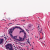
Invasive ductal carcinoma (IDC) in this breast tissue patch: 0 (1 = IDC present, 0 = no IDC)